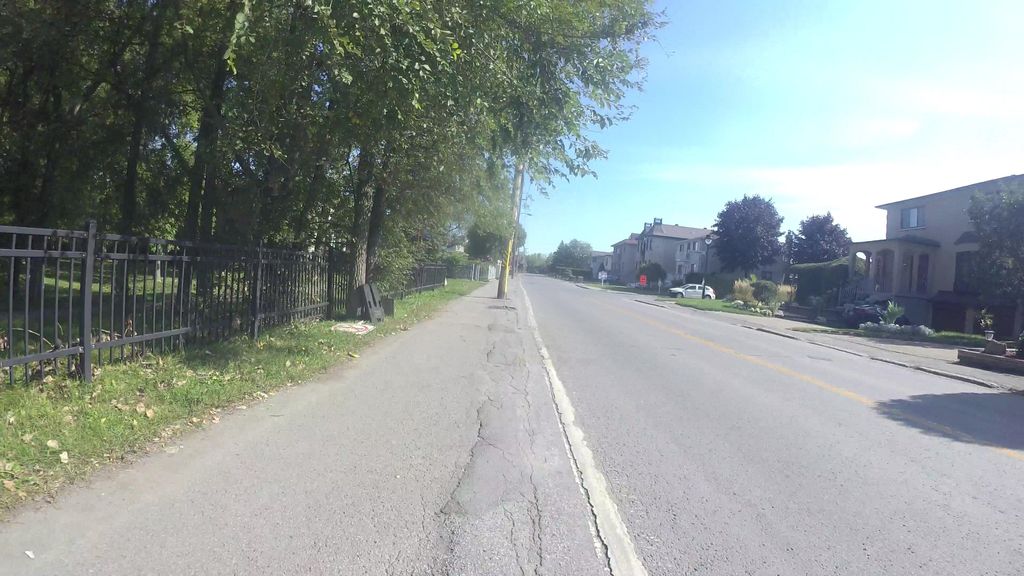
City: montreal